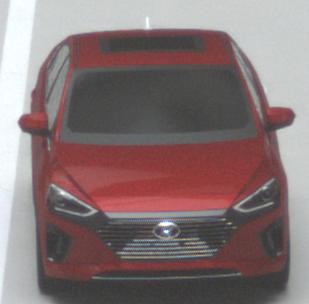
Make: Hyundai
Model: IONIQ Hybrid
Detailed model: IONIQ (AE) Hybrid
Model produced from: 2016/10
Model produced until: 2018/08
Doors: 5
Color: red
Road condition: dry road
Daytime: midday
Contrast: medium contrast